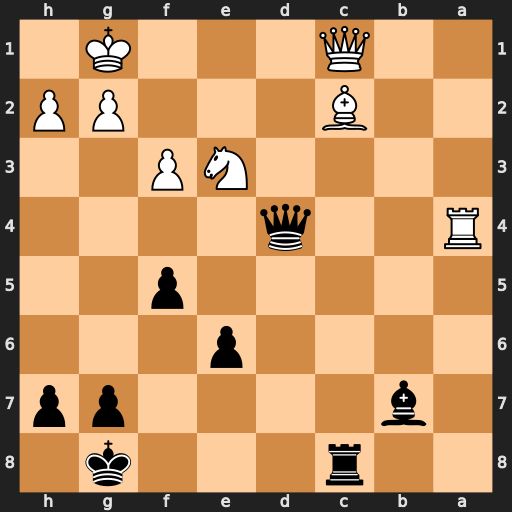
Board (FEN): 2r3k1/1b4pp/4p3/5p2/R2q4/4NP2/2B3PP/2Q3K1
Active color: b
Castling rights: -
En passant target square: -
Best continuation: Qxa4 Bxa4 Rxc1+